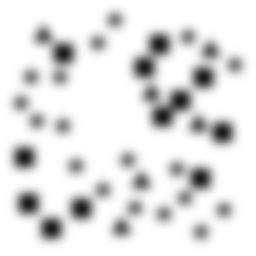
Squares: 12
Triangles: 6
Stars: 18
Total shapes: 36